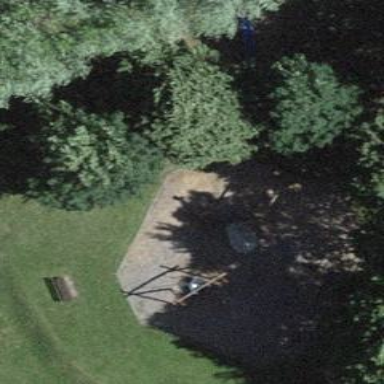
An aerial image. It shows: Playground area for leisure land.